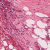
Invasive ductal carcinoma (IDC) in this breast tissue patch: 0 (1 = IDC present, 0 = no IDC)